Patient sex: M
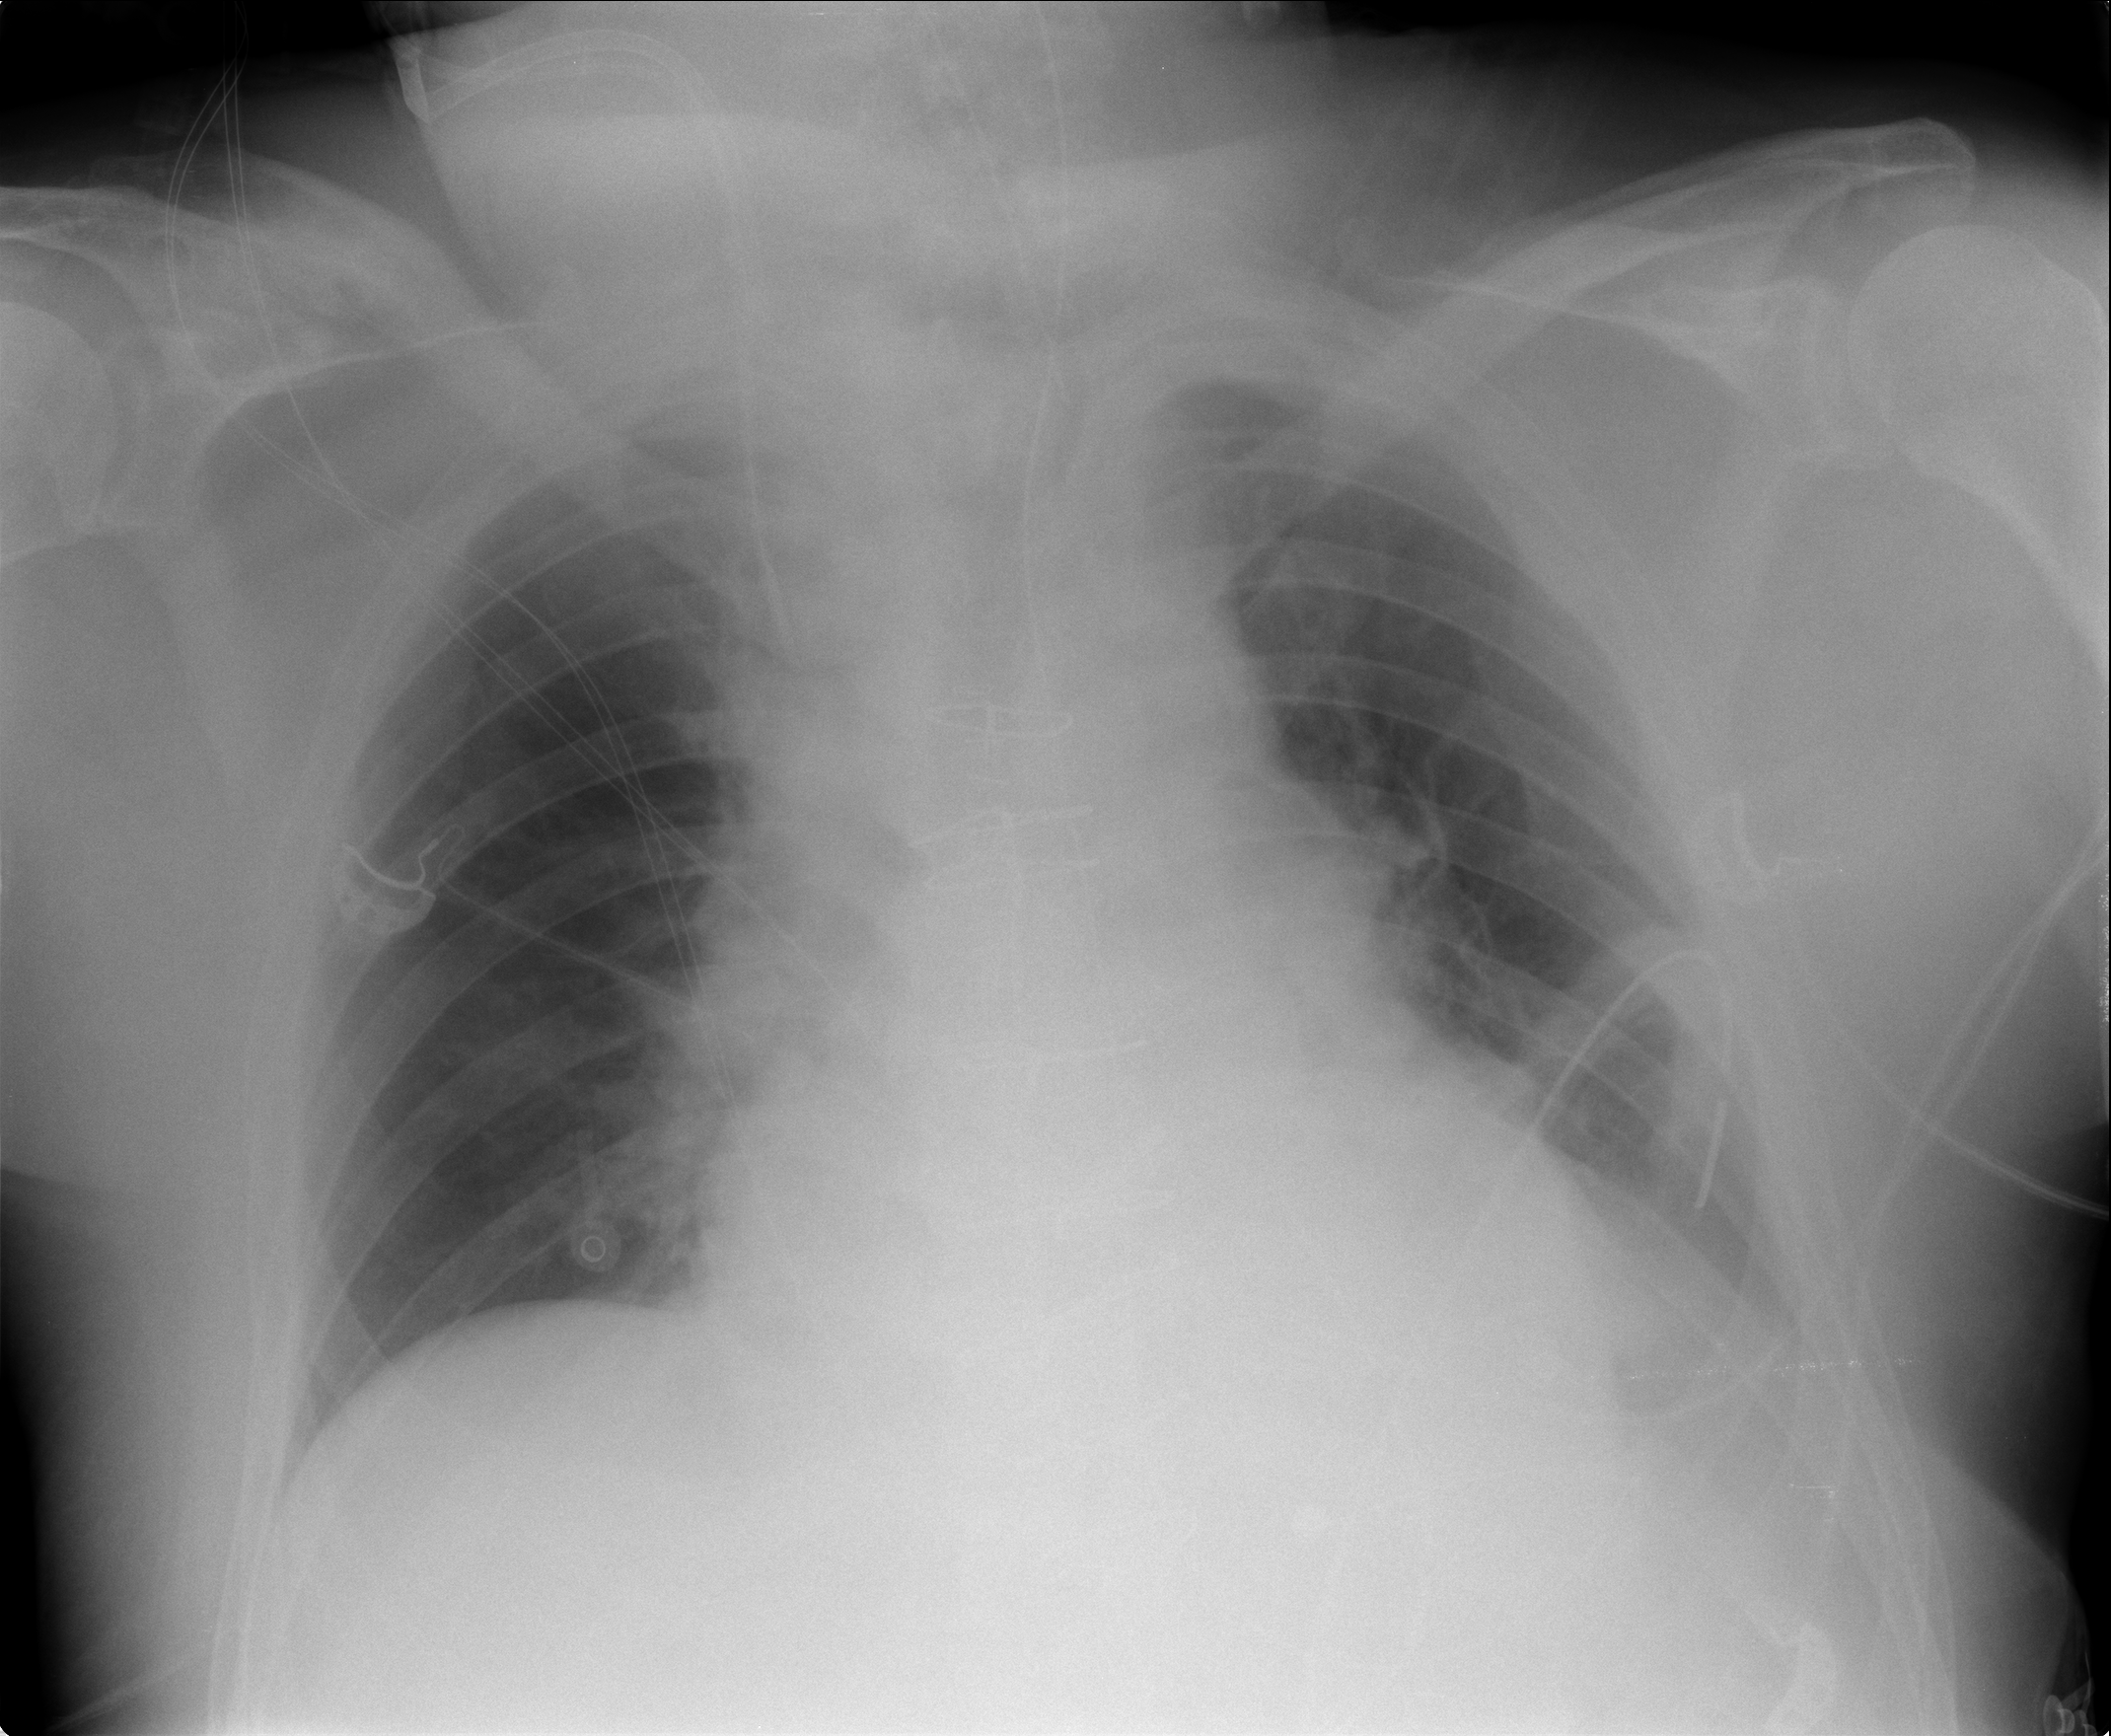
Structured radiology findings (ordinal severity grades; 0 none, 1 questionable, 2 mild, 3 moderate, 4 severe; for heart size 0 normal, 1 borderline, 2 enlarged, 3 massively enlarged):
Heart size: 2
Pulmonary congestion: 2
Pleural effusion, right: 0
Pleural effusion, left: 2
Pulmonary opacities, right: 0
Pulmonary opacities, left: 0
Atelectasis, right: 2
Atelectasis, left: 2